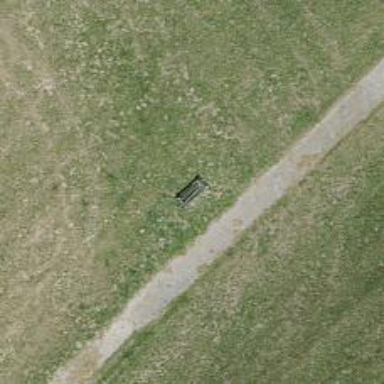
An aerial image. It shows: Bench.